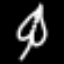
Label: leaf